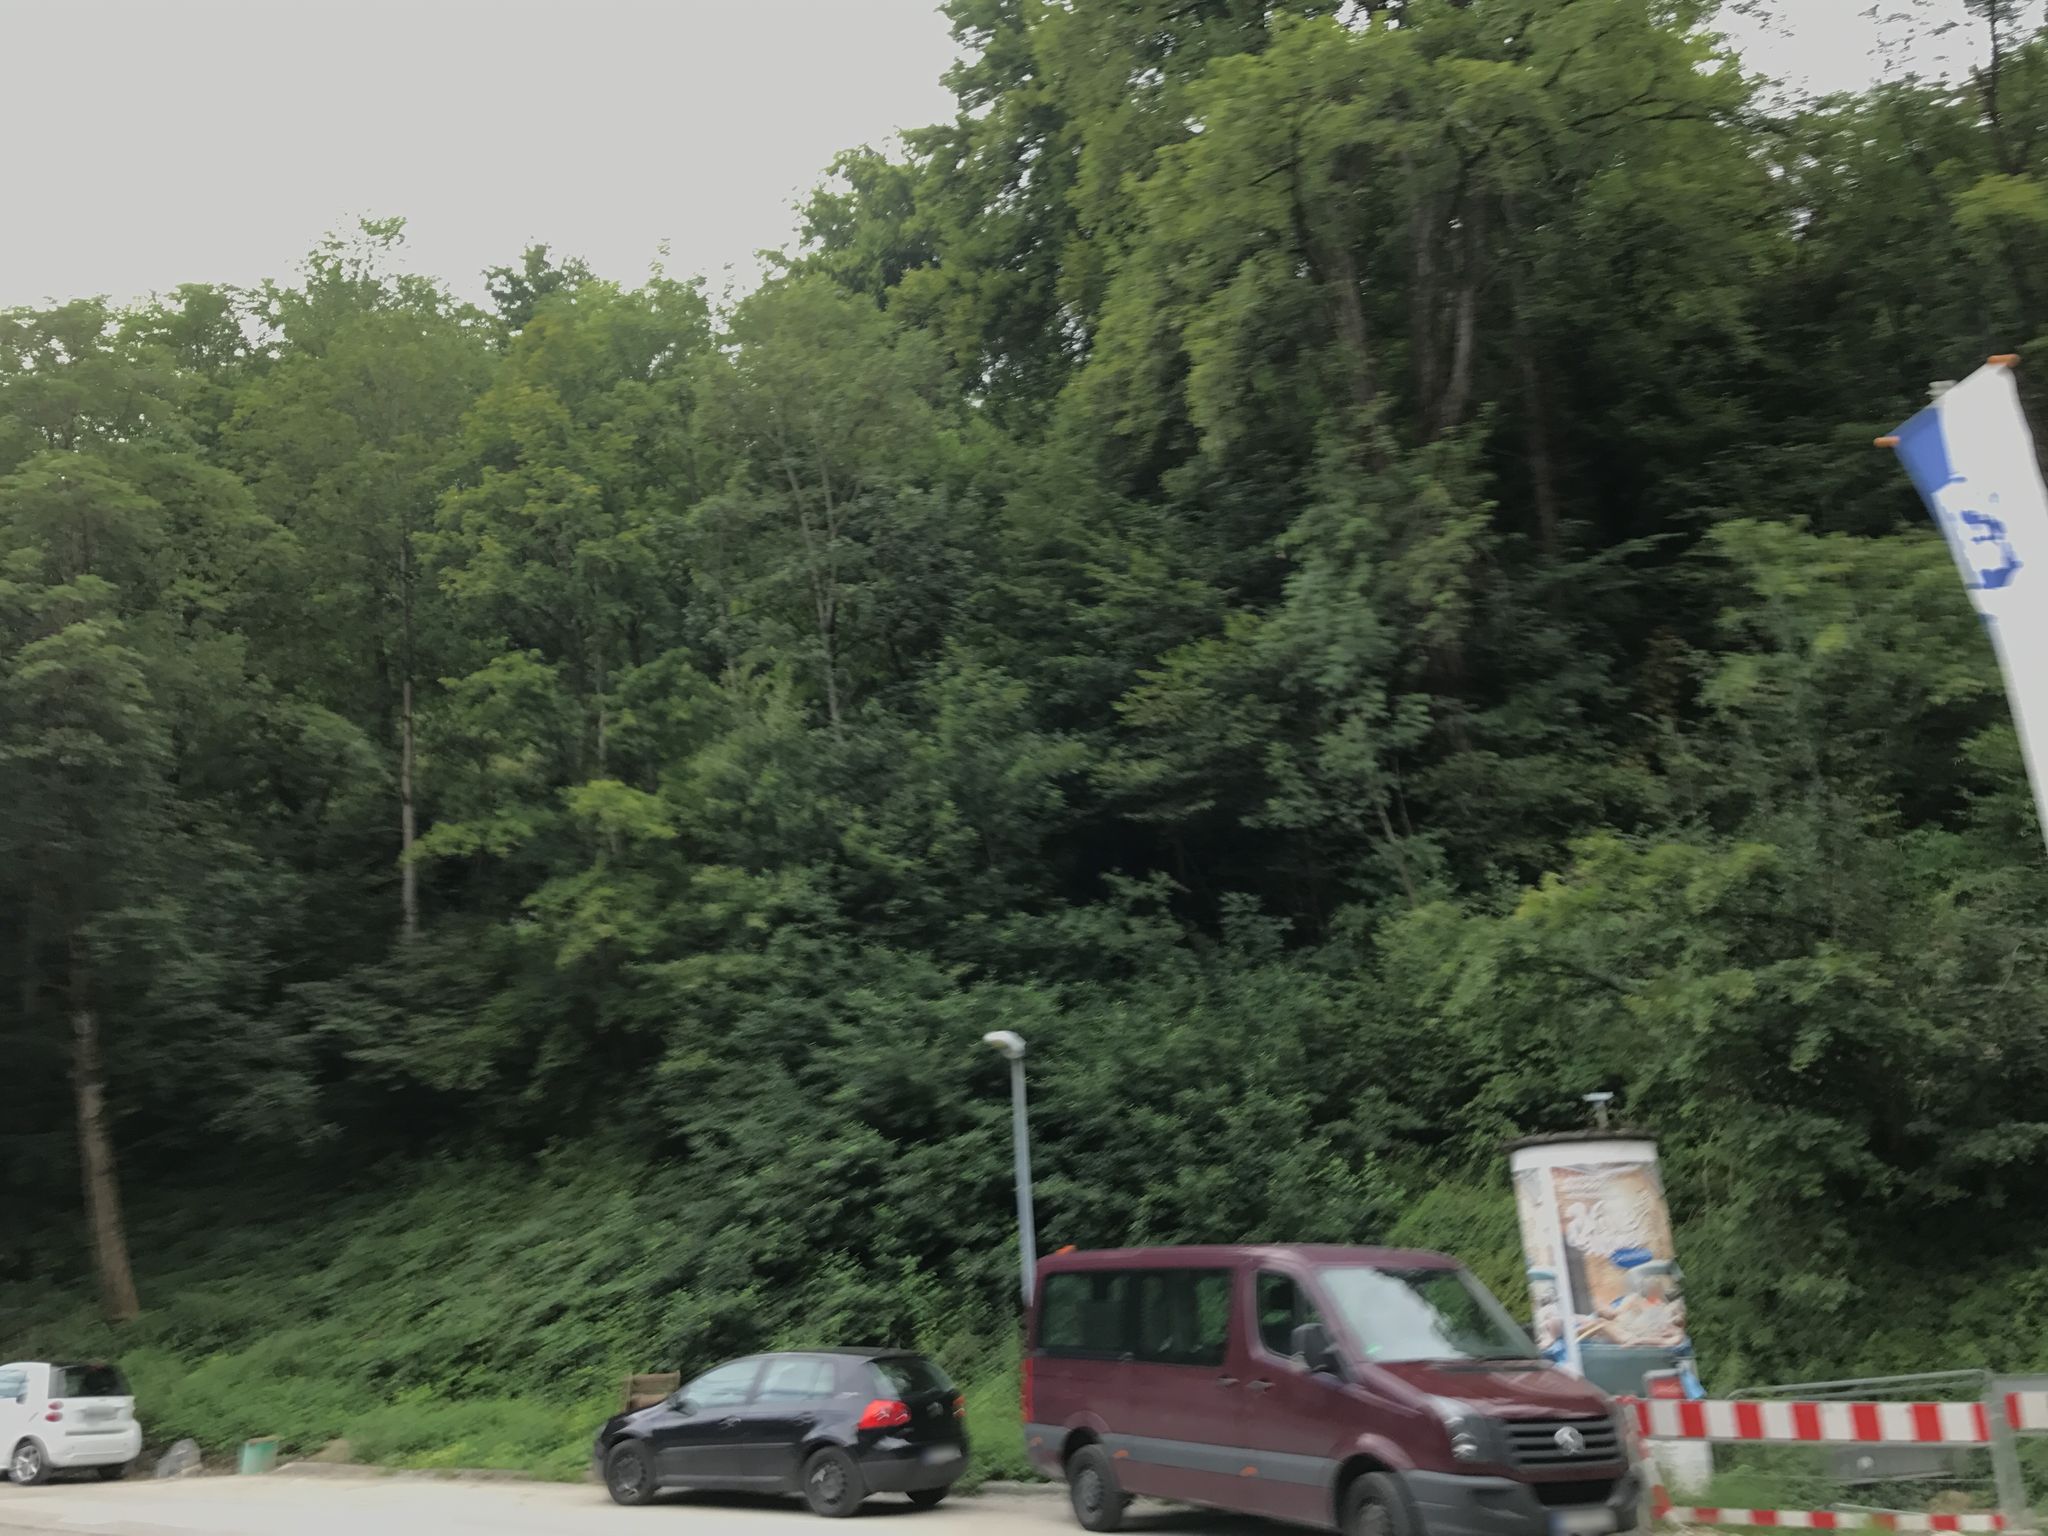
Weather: cloudy
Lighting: day
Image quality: slightly poor
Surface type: walking surface
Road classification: primary
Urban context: dense urban cluster
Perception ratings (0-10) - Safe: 6.15, Lively: 2.16, Beautiful: 5.78, Boring: 5.64, Depressing: 6.39, Wealthy: 2.37